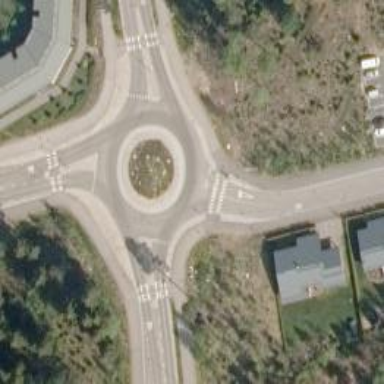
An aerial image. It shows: Roundabout at tertiary road junction.